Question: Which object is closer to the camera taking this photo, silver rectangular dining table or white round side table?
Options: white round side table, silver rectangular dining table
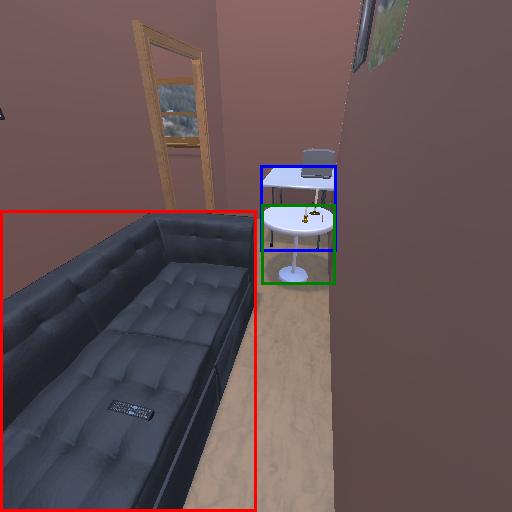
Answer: white round side table